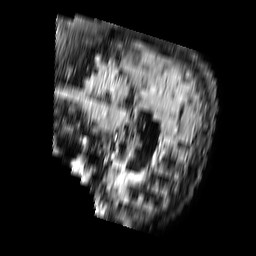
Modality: FLAIR
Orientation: sagittal
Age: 72
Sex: male
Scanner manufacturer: philips
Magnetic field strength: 3 T
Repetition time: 11 s
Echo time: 0.12 s